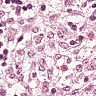
Metastatic tissue present: no